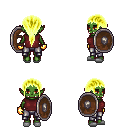
a pixel art fantasy rpg character, female body template, orc, green skin, maroon sleeveless shirt, metal pants, gold ponytail hairstyle, gold gloves, white slippers, shield, four views (front, back, left, right), 2x2 character sprite sheet, small pixel art, hard edges, no anti-aliasing